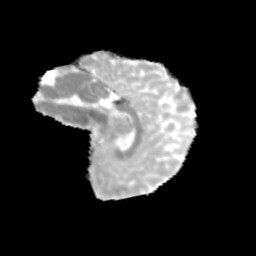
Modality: MD
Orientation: sagittal
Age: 10
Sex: male
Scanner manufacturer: siemens
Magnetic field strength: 3 T
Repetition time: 3.8 s
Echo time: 0.07 s